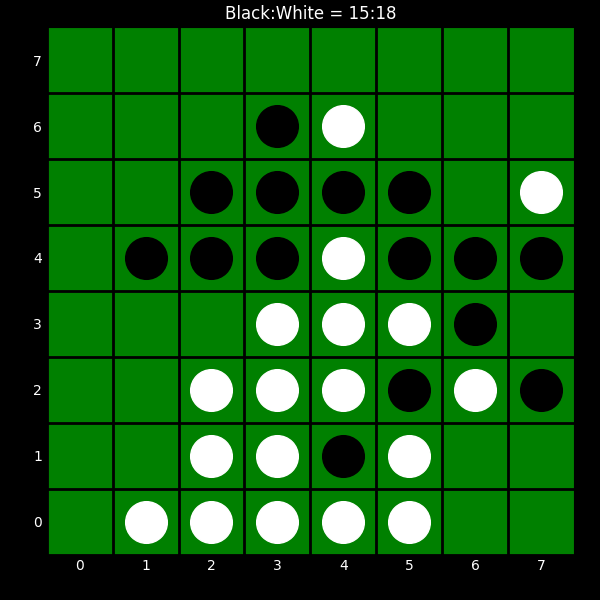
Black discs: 15
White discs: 18